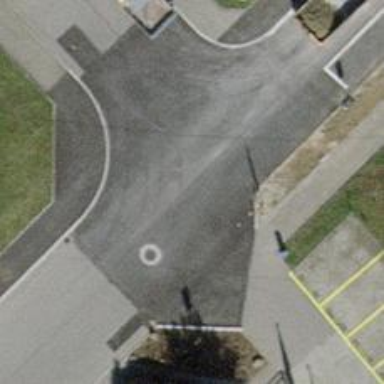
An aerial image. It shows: Table-style traffic calming feature.